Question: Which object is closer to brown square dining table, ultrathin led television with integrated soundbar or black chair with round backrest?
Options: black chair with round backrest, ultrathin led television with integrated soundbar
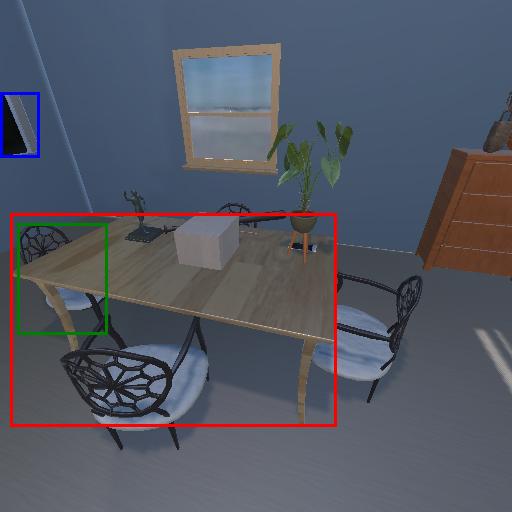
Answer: black chair with round backrest